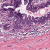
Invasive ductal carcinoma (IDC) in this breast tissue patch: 0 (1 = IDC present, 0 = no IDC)